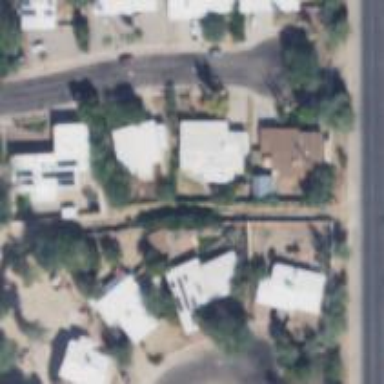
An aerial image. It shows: Alley classified as service road.